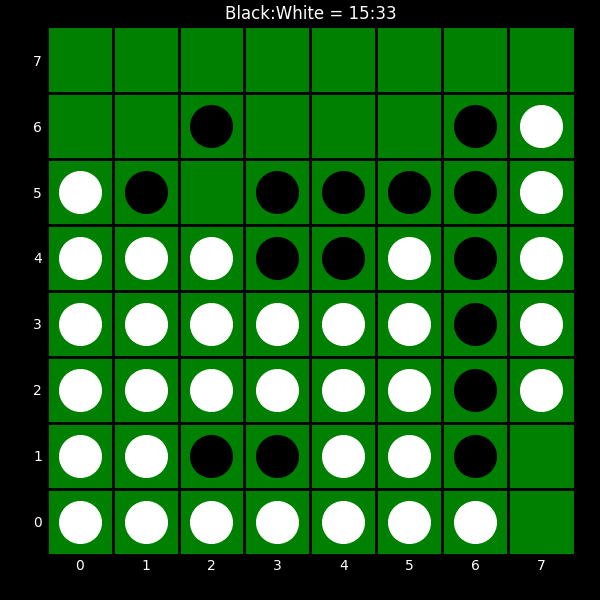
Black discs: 15
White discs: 33